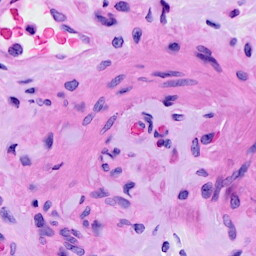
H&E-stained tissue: Ovarian